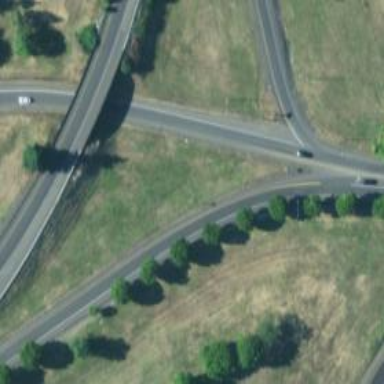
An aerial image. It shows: Secondary road.